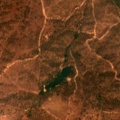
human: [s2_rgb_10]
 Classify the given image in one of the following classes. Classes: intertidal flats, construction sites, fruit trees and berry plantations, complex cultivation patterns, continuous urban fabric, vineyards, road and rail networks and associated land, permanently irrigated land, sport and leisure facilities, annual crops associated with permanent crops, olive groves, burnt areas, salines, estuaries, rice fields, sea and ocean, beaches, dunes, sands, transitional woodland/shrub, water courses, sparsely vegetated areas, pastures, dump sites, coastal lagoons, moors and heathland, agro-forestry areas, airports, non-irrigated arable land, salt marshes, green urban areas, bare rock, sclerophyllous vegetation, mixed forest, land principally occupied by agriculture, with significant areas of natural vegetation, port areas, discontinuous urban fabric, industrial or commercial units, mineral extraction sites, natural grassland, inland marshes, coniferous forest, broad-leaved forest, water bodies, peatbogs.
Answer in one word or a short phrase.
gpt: agro-forestry areas, broad-leaved forest